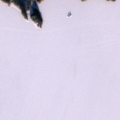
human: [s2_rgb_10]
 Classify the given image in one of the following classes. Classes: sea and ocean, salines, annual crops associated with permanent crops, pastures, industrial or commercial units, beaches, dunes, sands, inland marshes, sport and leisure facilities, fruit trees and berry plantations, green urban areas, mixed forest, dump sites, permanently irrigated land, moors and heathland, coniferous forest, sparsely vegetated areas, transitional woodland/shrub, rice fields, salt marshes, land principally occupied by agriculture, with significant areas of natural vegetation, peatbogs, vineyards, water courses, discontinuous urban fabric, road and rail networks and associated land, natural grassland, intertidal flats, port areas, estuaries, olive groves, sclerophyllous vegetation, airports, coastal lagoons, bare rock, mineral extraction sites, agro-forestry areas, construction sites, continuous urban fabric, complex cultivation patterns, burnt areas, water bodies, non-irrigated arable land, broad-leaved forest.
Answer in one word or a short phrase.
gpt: coniferous forest, mixed forest, water bodies